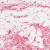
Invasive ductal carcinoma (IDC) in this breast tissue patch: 0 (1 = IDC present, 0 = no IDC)